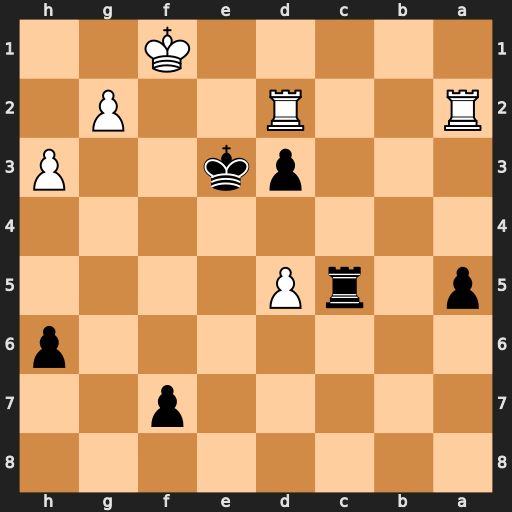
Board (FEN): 8/5p2/7p/p1rP4/8/3pk2P/R2R2P1/5K2
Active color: b
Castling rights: -
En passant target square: -
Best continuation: Rc1+ Rd1 Rxd1#